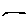
Label: line